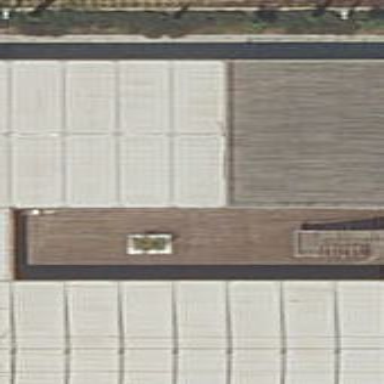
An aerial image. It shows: Office building.